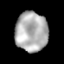
Tissue: lung
Cell type: Epithelial cells
Senescence score: 0.2227
Nuclear area (px): 1257
Mean DAPI intensity: 175.846